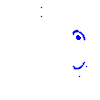
Particle: electron